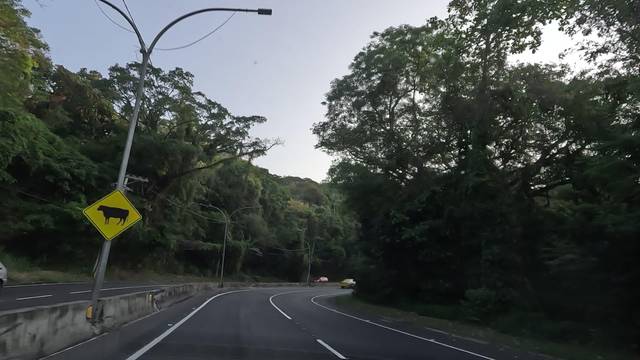
Region: Brazil
Coordinates: -22.925, -43.285